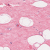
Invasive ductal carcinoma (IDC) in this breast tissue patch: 0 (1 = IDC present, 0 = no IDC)